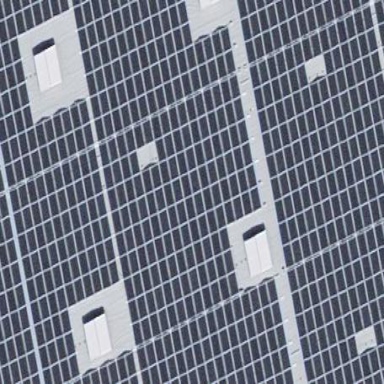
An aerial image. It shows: Solar power generator.